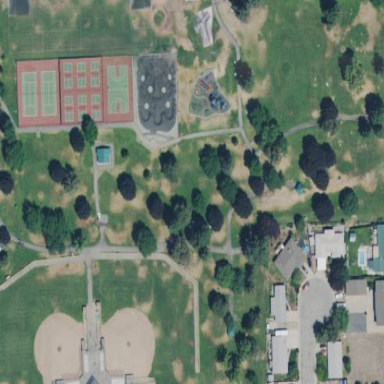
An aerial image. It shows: Park.